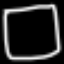
Label: square